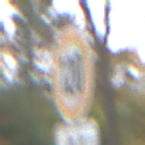
Verkehrszeichen: Geschwindigkeit120
Zusatzzeichen unten: ZeitangabenMitBeschraenkungAufWochentage9
Umgebung: Outdoor, Nature
Tageszeit: Midday
Wetter: Overcast
Licht: Natural
Jahreszeit: Autumn
Kontrast: LowContrast